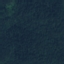
Land use / land cover: Forest